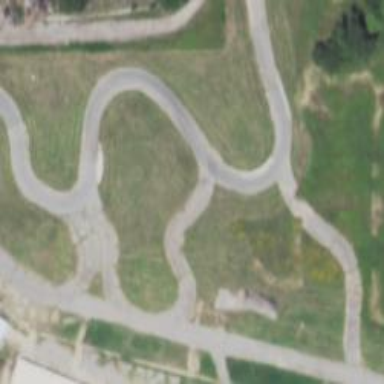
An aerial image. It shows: Motor sport raceway.